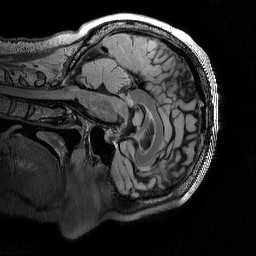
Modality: T2w
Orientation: sagittal
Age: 61
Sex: male
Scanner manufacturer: siemens
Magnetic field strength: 3 T
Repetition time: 5 s
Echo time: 0.386 s